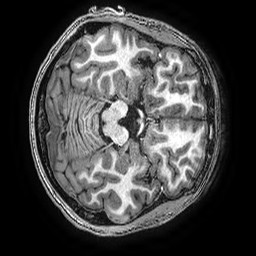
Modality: T1w
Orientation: axial
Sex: male
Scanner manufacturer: ge
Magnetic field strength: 3 T
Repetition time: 0.0077 s
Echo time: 0.003436 s